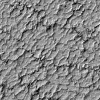
Atmospheric dust classification: not_dusty